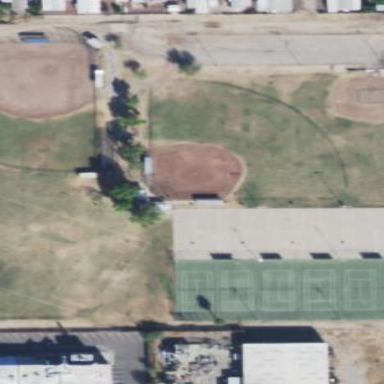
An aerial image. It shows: Baseball pitch for leisure land activities.